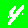
Digit: 4